Platform: macOS
Application: Chrome
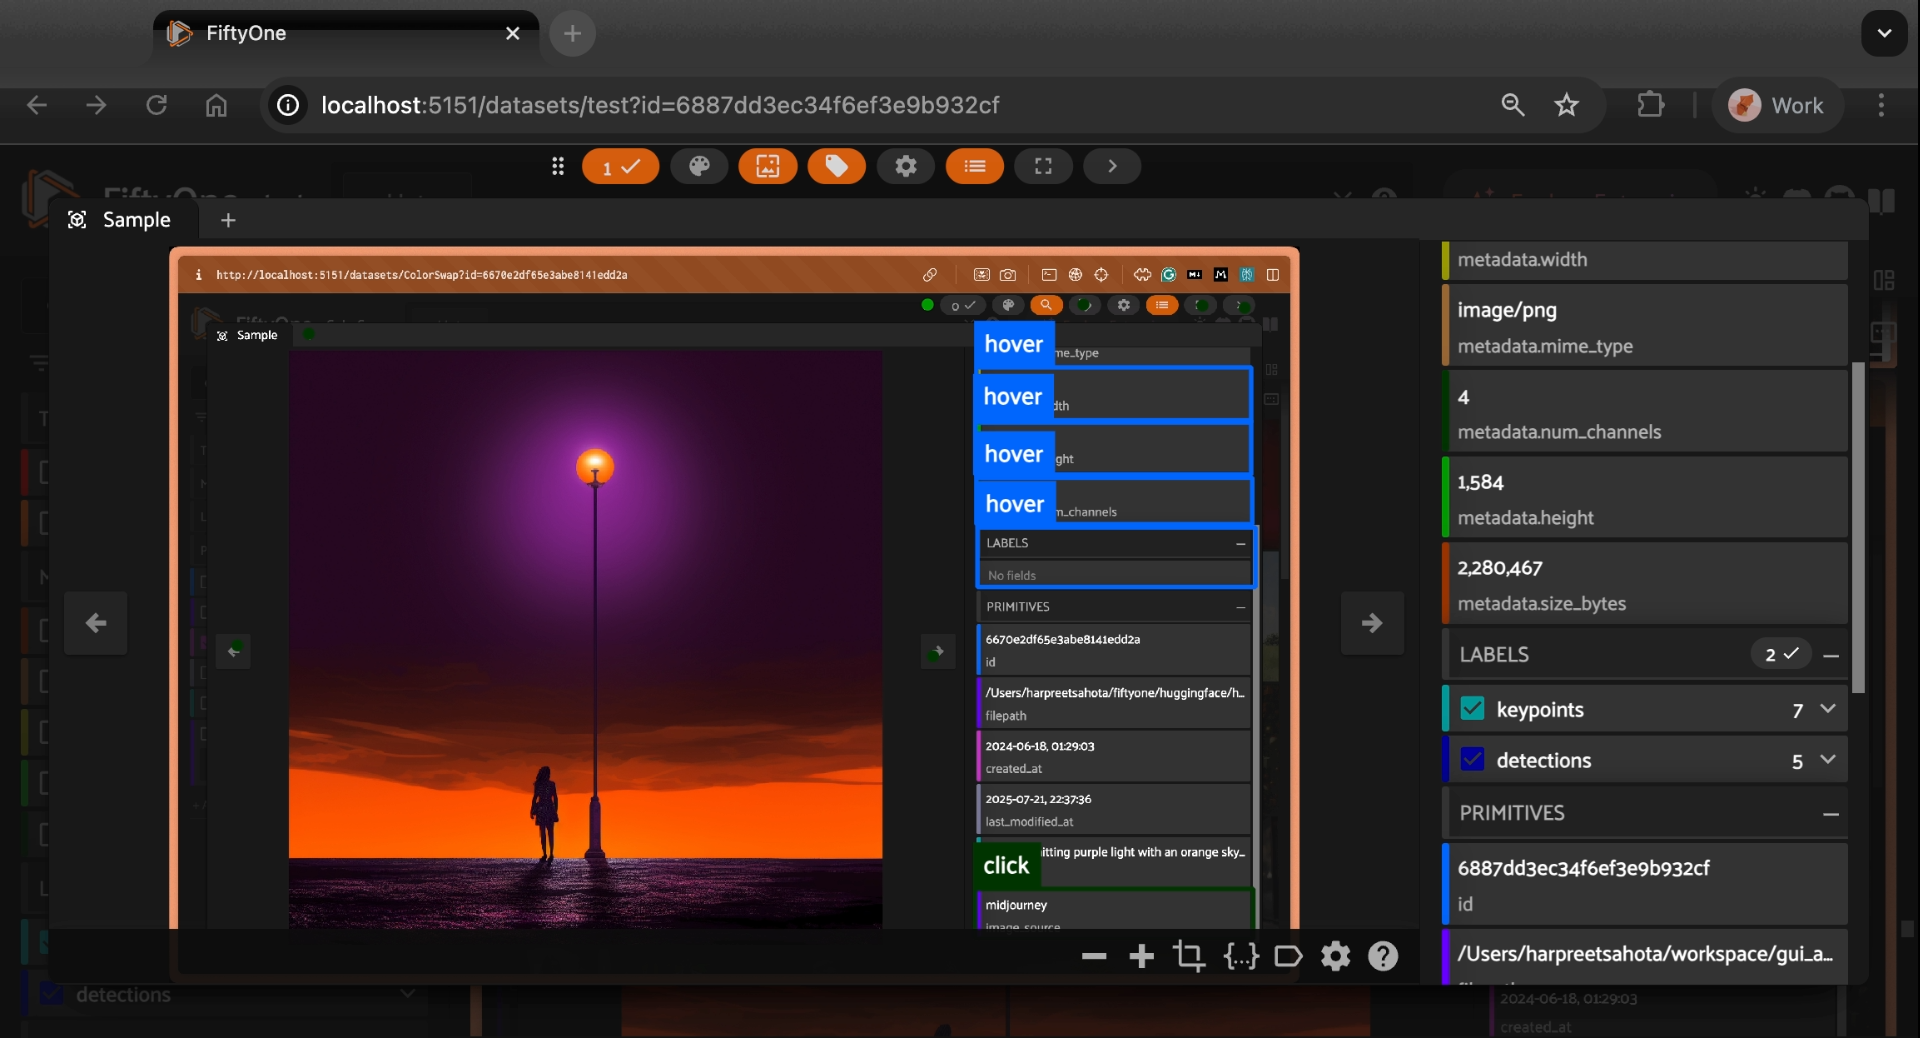
task_description: Navigate to the previous sample
action_type: click
element_info: Icon

task_description: Navigate to the next sample
action_type: click
element_info: Icon

task_description: Hide the sidebar from the sample modal
action_type: click
element_info: Icon

task_description: Enter full screen mode
action_type: click
element_info: Icon

task_description: Open the operators browser menu
action_type: click
element_info: Icon

task_description: Open display options menu for this sample
action_type: click
element_info: Icon

task_description: Tag samples or labels
action_type: click
element_info: Icon

task_description: Open sort by image similarity menu
action_type: click
element_info: Icon

task_description: Open color settings menu
action_type: click
element_info: Icon

task_description: Manage the selected sample
action_type: click
element_info: Icon

task_description: Move the actions bar to the left
action_type: drag
element_info: Icon

task_description: Clear the shown labels from the sample in the modal
action_type: click
element_info: Icon

task_description: Minimize the labels group in the sidebar of the sample modal
action_type: click
element_info: Icon

task_description: Show available filter options for the keypoints field
action_type: click
element_info: Icon

task_description: Show available filter options for the detections field
action_type: click
element_info: Icon

task_description: How many keypoints are on this sample?
action_type: hover
element_info: Text

task_description: How many detections are on this sample?
action_type: hover
element_info: Text

task_description: Minimize the primitives group in the sidebar of this modal
action_type: click
element_info: Icon

task_description: Locate the value of mime_type for this sample
action_type: hover
element_info: Text

task_description: Locate the number of channels this sample has
action_type: hover
element_info: Text

task_description: Locate the height of this sample
action_type: hover
element_info: Text

task_description: Locate the size in bytes of this sample
action_type: hover
element_info: Text

task_description: Clear all keypoints labels from the sample modal
action_type: click
element_info: Checkbox

task_description: Clear all detections labels from the sample modal
action_type: click
element_info: Checkbox
task_description: Locate the actions row in this sample modal
action_type: hover
element_info: Menu Item

task_description: Locate the sample panel in this modal
action_type: hover
element_info: Menu Item

task_description: Zoom out the sample in the modal
action_type: click
element_info: Icon

action_type: click

task_description: Reset zoom to default in the sample modal
action_type: click
element_info: Icon

task_description: Toggle JSON view
action_type: click
element_info: Icon

task_description: Toggle visibility of all overlays in the sample modal
action_type: click
element_info: Icon

task_description: Open preferences menu for this sample
action_type: click
element_info: Icon

task_description: Open keyboard shortcuts menu
action_type: click
element_info: Icon

task_description: Locate the controls menu in the modal
action_type: hover
element_info: Menu Item

task_description: Locate the metadata group in the sidebar of the sample modal
action_type: hover
element_info: Menu Item

task_description: Locate the labels group in the sidebar of the sample modal
action_type: hover
element_info: Menu Item

task_description: Locate the primitives group in the sidebar of the sample modal
action_type: hover
element_info: Menu Item

task_description: Locate the sidebar in the modal
action_type: hover
element_info: Menu Item